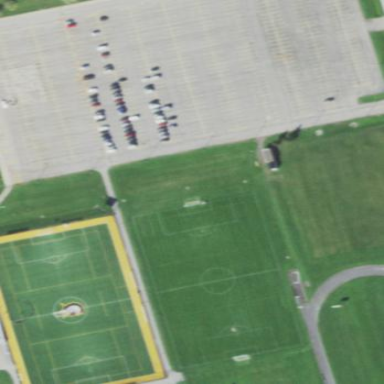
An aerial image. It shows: Soccer pitch for outdoor sports and leisure activities.